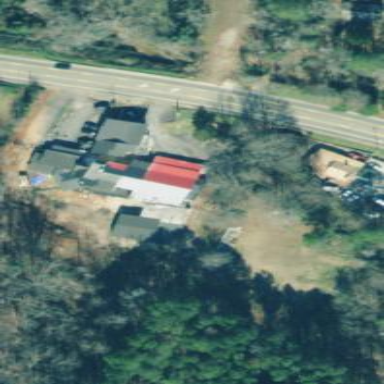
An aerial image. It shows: Restaurant building.